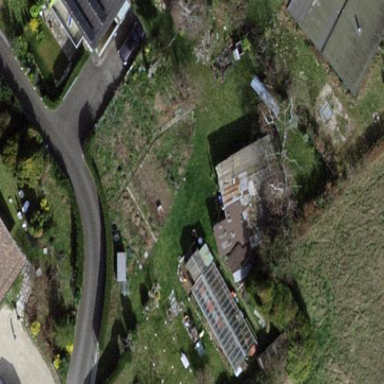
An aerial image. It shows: Garden enclosed by fence.